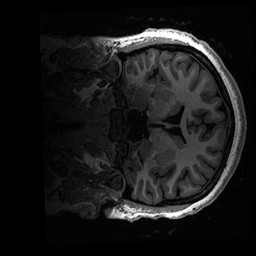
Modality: T1w
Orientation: coronal
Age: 17
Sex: female
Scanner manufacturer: ge
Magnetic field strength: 3 T
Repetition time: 0.006952 s
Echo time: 0.00292 s